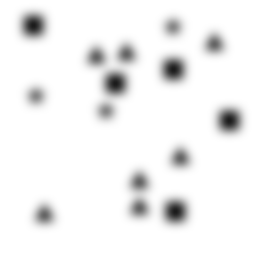
Squares: 5
Triangles: 7
Stars: 3
Total shapes: 15